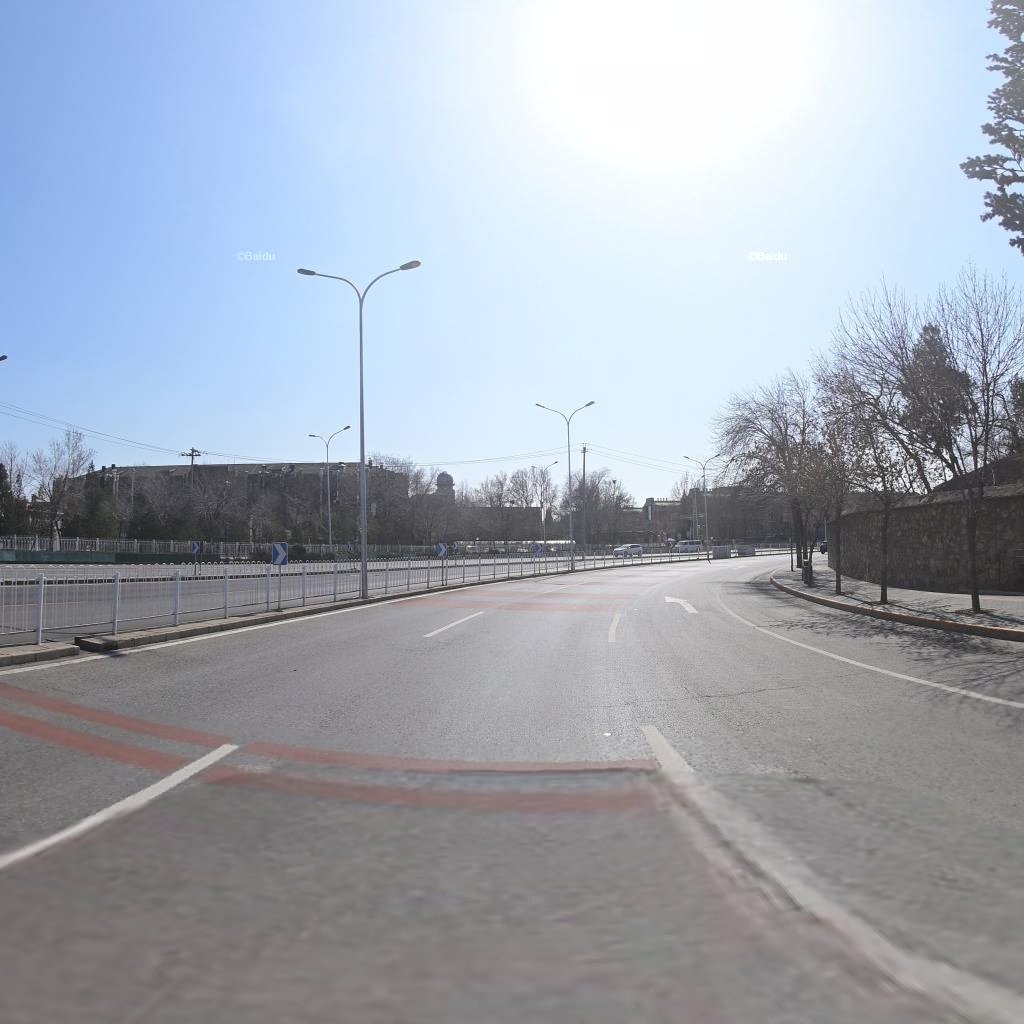
Region: Haidian
Road damage annotations: transverse crack